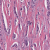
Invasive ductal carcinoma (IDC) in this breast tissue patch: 1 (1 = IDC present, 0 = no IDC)